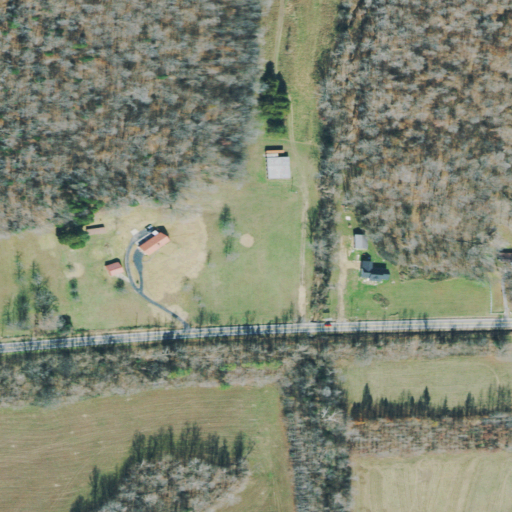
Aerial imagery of valley in Tennessee named Sykes Hollow containing deciduous forest, pasture, open development, low intensity development, cultivated crops, and medium intensity development